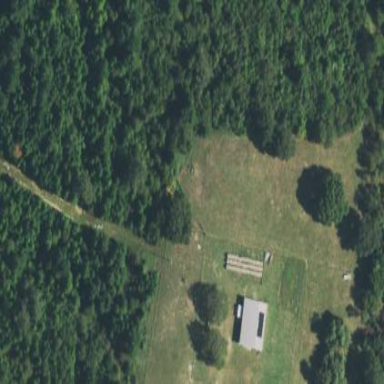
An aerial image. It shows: Pasture area used as meadow.